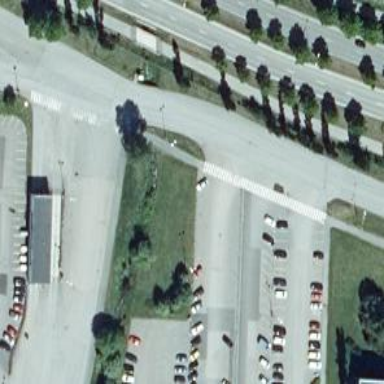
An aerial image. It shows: Marked crossing on the road.